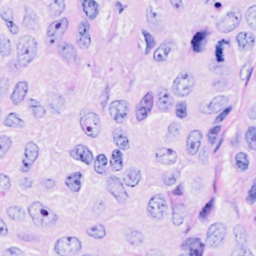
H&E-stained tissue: Breast